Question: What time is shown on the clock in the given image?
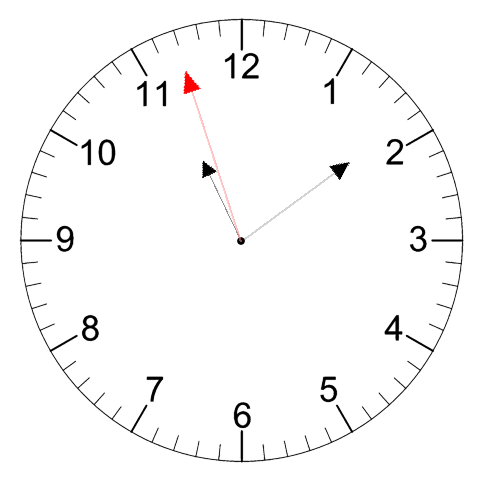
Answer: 11:08:57